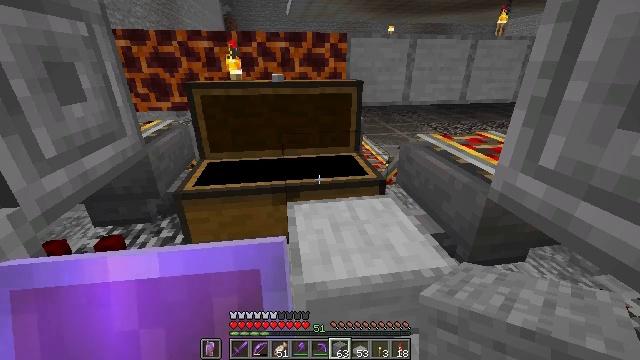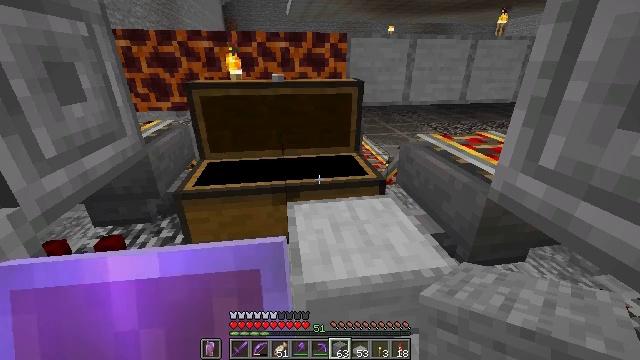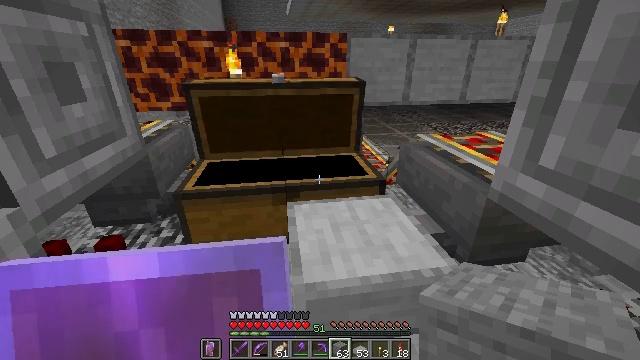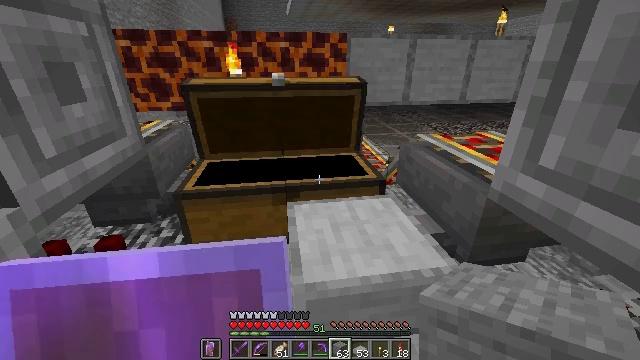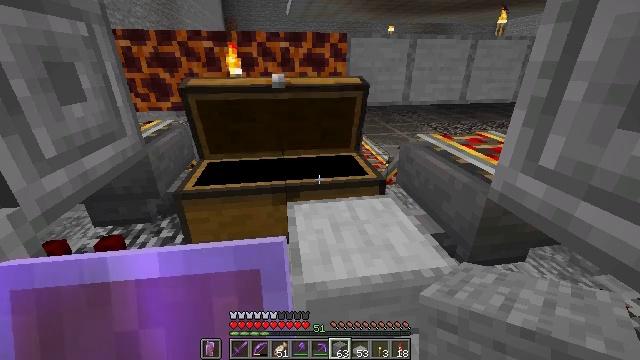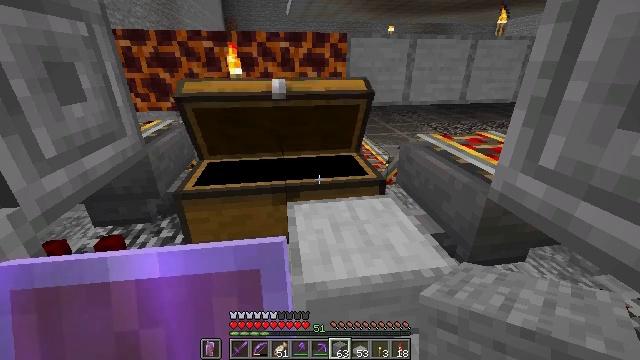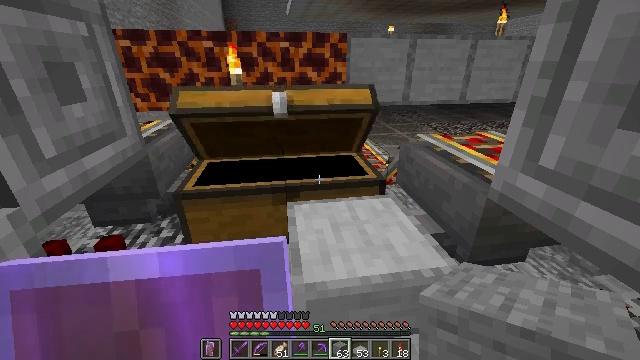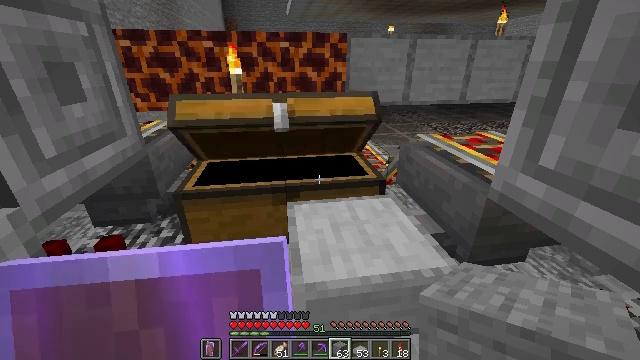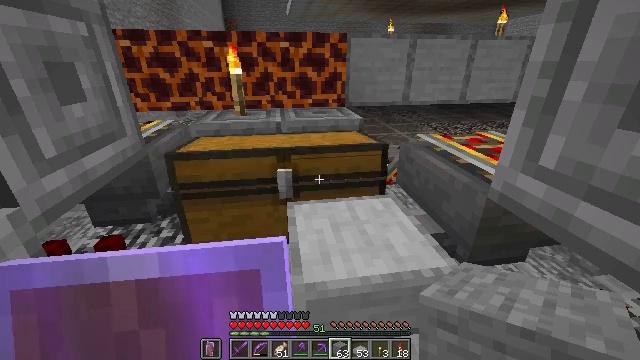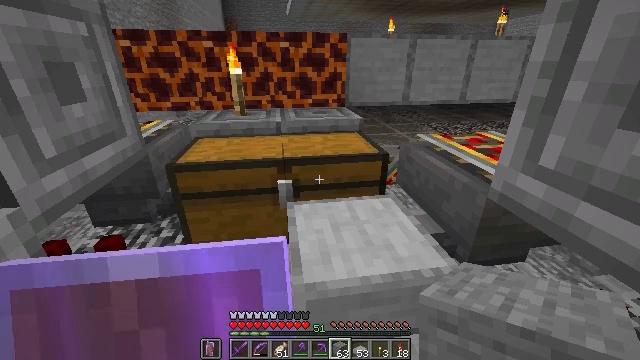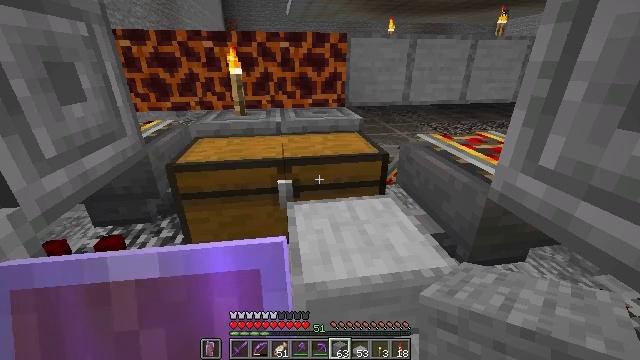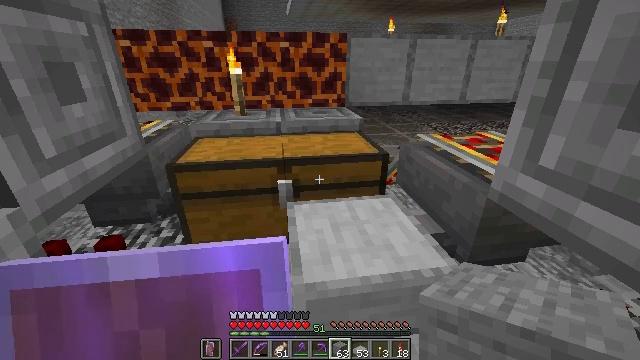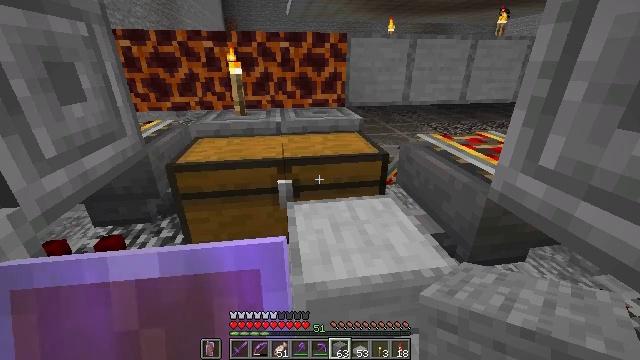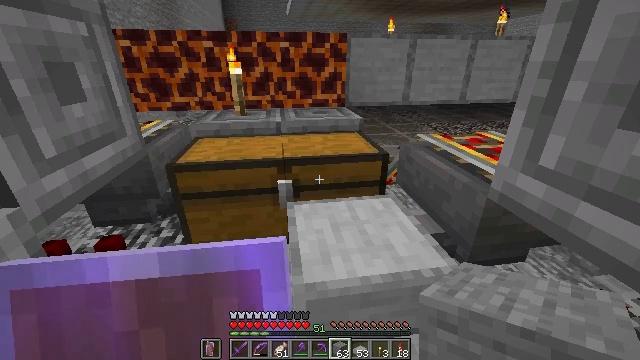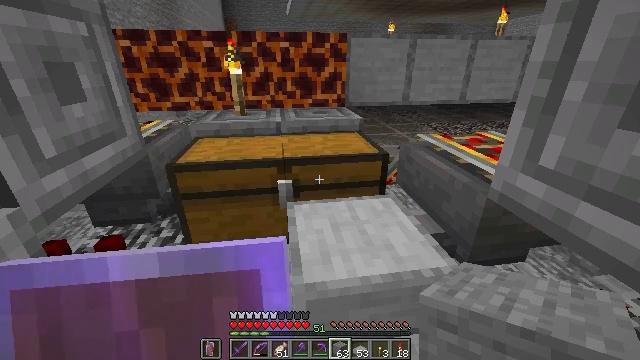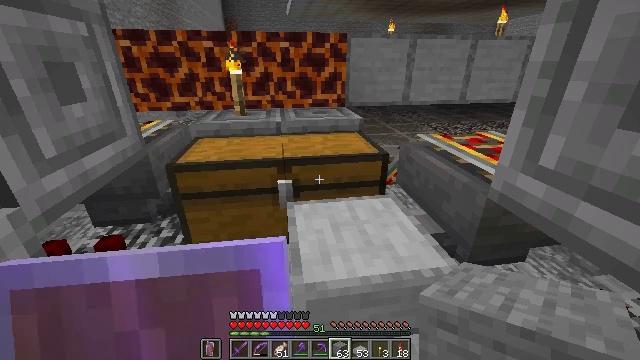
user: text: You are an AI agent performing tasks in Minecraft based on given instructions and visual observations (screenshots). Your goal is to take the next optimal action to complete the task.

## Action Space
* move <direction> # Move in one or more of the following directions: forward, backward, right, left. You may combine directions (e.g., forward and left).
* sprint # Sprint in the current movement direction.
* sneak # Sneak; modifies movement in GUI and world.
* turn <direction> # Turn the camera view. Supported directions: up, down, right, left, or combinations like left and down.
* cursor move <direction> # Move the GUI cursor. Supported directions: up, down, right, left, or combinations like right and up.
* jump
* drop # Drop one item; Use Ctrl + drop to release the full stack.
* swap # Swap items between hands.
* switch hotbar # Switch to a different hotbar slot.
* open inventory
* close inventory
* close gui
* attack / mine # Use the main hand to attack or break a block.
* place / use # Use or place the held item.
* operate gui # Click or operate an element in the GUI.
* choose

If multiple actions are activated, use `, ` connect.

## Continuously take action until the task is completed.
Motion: motion action
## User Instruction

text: Break the chiseled stone bricks for materials.
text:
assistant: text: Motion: no_op
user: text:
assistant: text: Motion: no_op
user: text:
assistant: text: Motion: no_op
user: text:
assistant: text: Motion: no_op
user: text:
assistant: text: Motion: no_op
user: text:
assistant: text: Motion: no_op
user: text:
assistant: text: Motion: no_op
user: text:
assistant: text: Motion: no_op
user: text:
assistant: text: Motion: no_op
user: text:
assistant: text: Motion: no_op
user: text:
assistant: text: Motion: no_op
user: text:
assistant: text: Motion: no_op
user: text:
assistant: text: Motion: no_op
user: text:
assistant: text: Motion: no_op
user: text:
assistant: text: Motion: no_op
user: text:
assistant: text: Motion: no_op
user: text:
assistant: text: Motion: no_op
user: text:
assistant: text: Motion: no_op
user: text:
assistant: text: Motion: no_op
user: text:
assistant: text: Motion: no_op
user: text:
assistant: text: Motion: no_op
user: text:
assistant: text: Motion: turn right and up
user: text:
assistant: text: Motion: turn right
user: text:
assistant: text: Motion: turn right and up
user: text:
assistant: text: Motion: turn right and up
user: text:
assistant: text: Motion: turn right and up
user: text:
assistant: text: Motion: turn right and up
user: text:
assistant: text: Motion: no_op
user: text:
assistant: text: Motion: move right, turn left
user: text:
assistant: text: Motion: move right, turn left